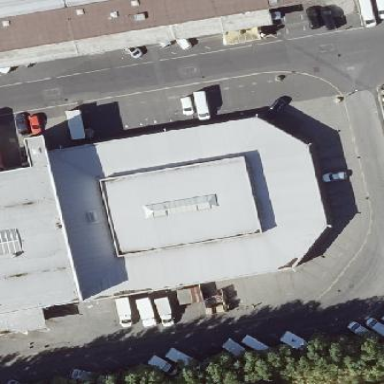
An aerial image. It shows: Part of building.